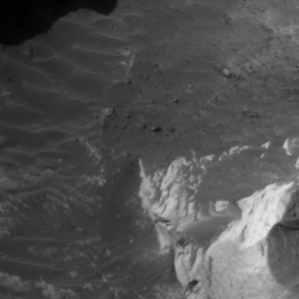
Label: non_frost